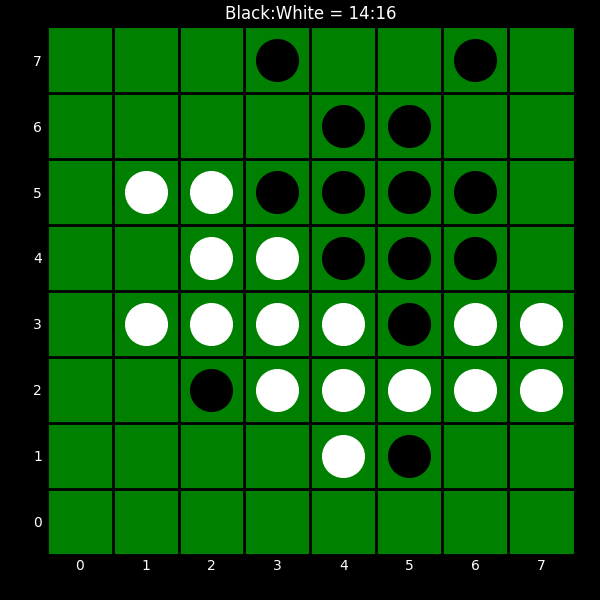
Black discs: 14
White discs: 16